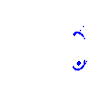
Particle: kaon